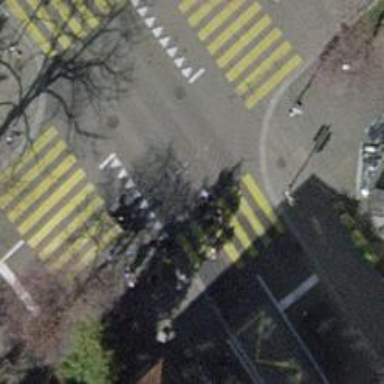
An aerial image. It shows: Zebra crossing with traffic signals.